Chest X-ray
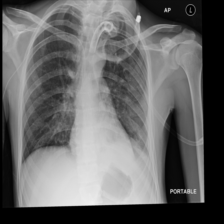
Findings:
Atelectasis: negative
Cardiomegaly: negative
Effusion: negative
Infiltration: negative
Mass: negative
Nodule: negative
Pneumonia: negative
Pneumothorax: negative
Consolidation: negative
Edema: negative
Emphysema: negative
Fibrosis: negative
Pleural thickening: negative
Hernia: negative